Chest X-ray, PA view. Patient: 58 years old, sex M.
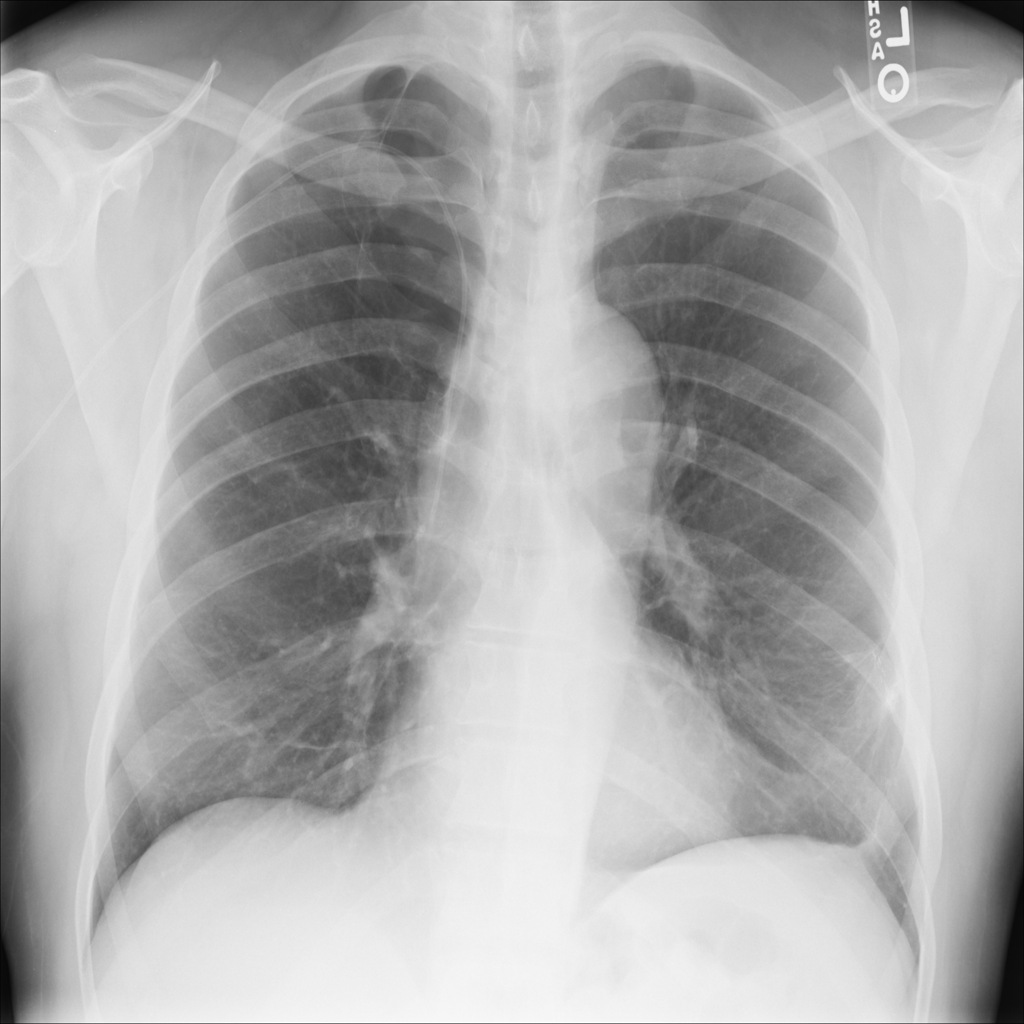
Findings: No Finding